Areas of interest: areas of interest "Ren Sheng Wood Industry"
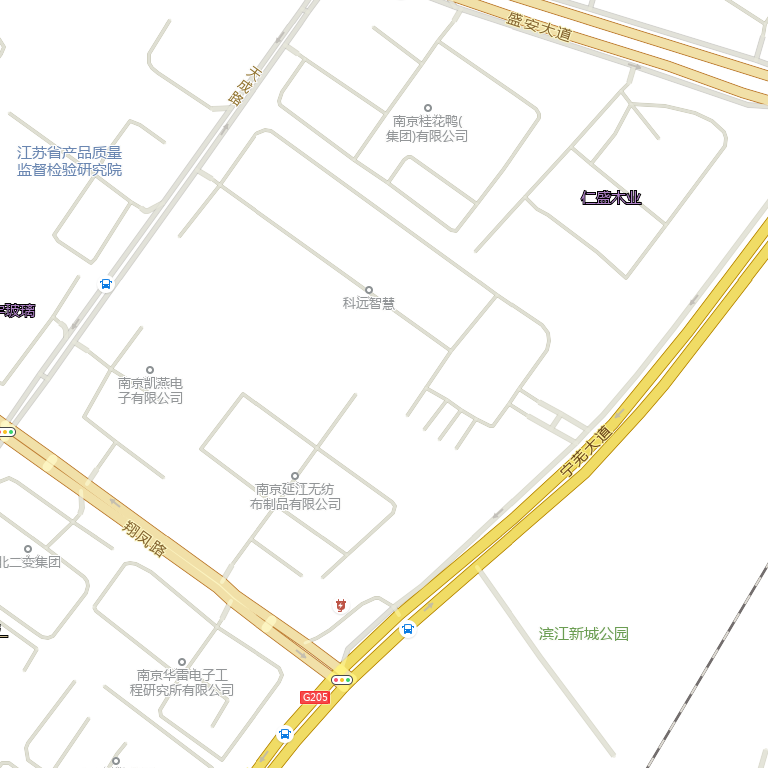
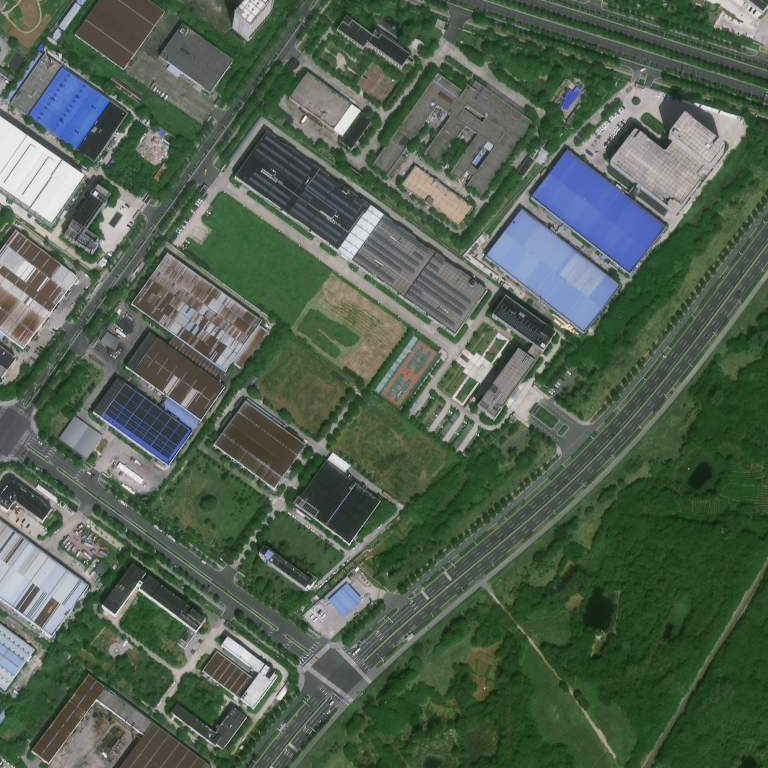